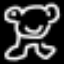
Label: frog